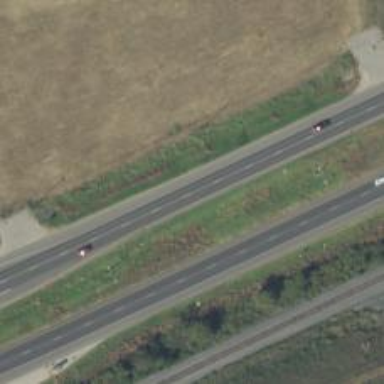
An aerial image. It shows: Expressway with asphalt surface classified as trunk highway.